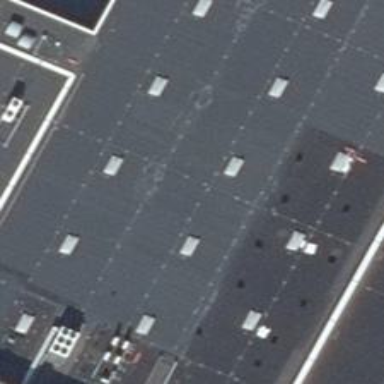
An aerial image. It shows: Clothing store.